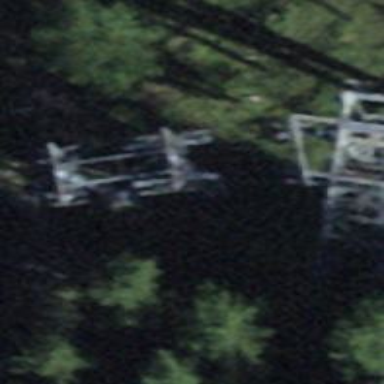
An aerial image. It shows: Pylon for aerialway.